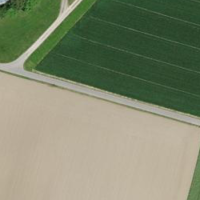
EUNIS habitat code: 52
Species observed at this site:
Veronica persica